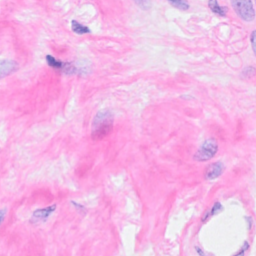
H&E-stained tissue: Breast